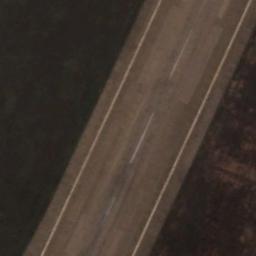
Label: runway